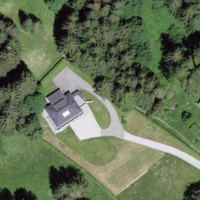
EUNIS habitat code: 25
Species observed at this site:
Turdus viscivorus
Periparus ater
Parus major
Milvus migrans